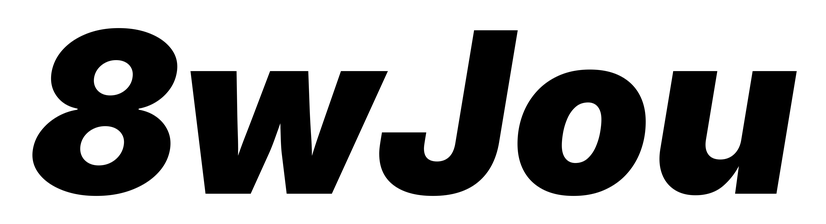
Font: Inter-Italic_Black_Italic